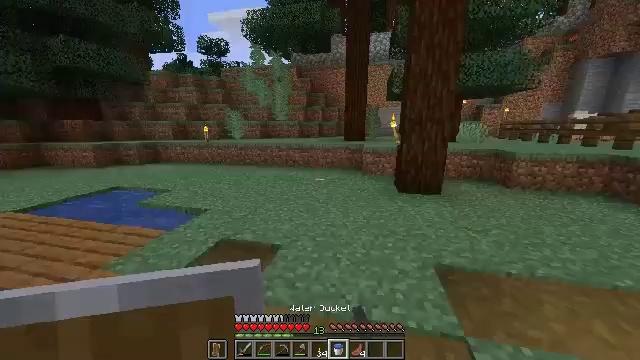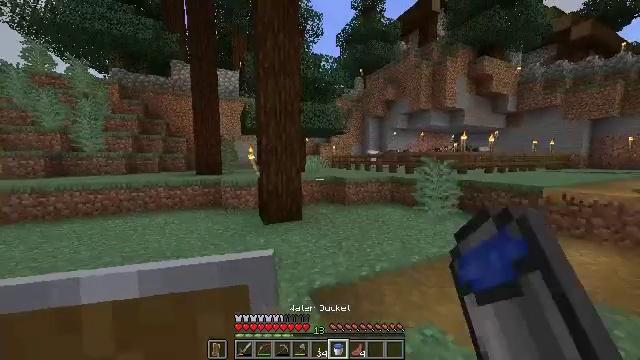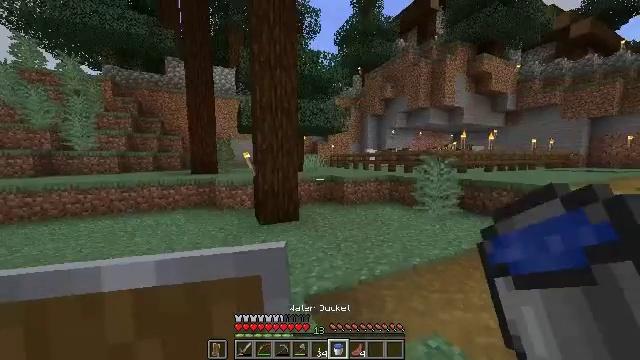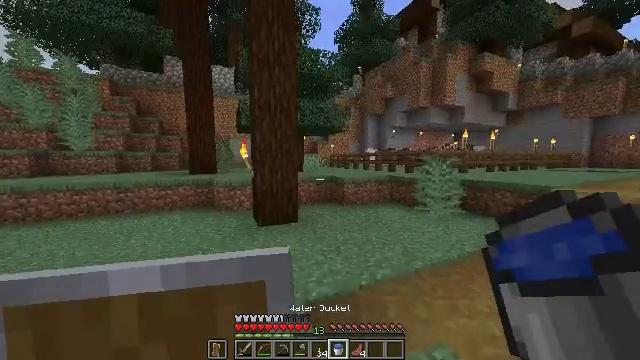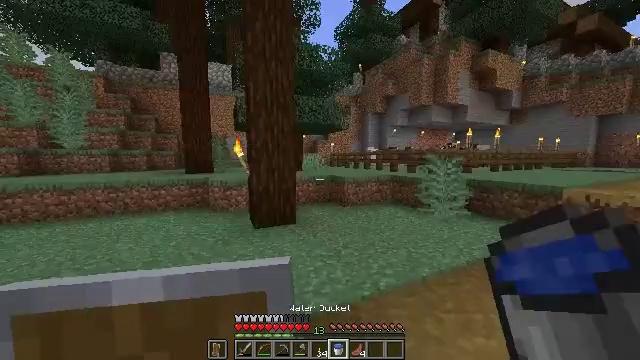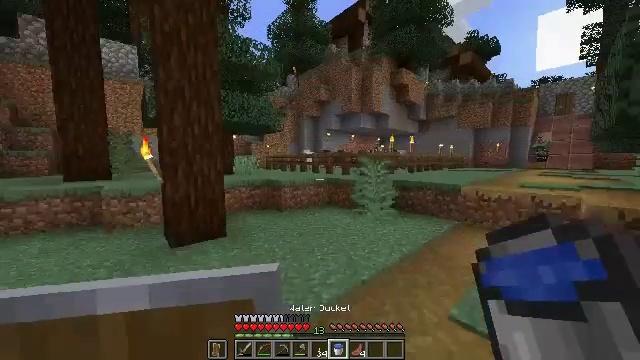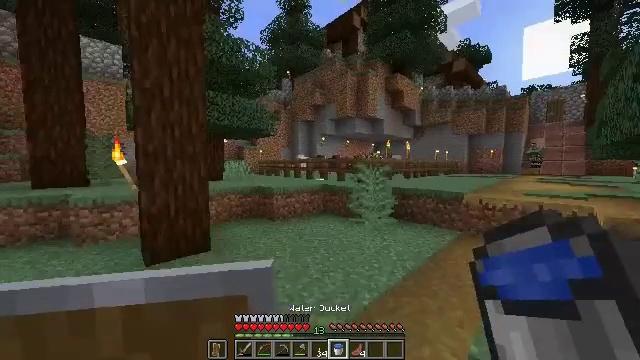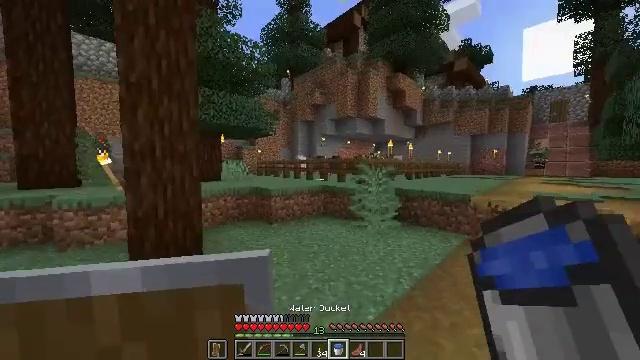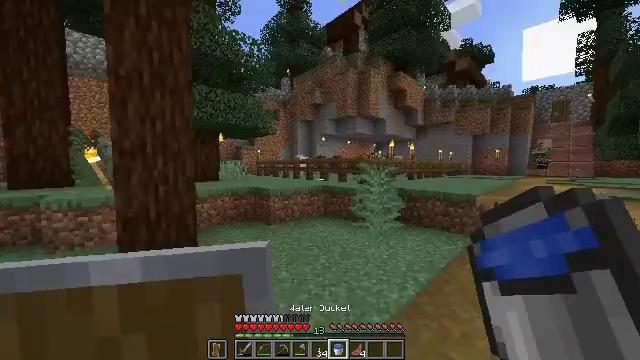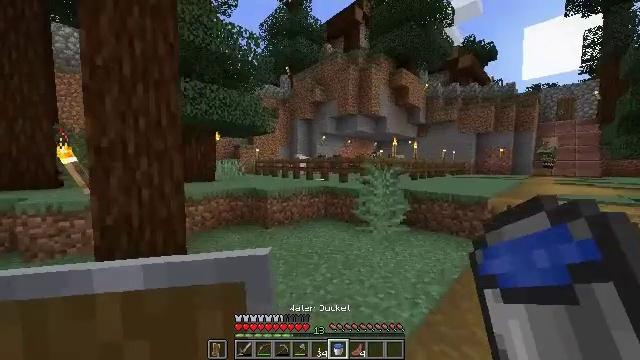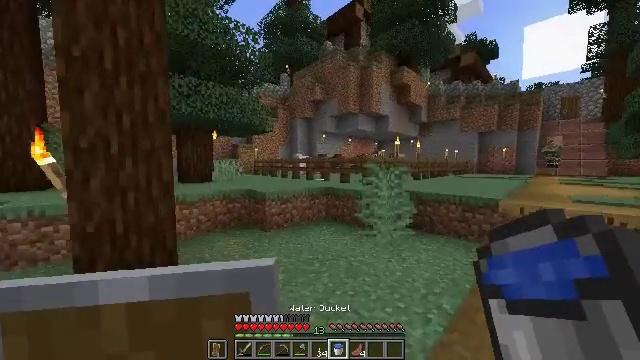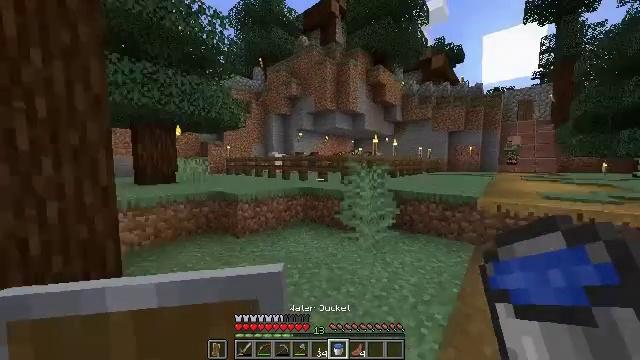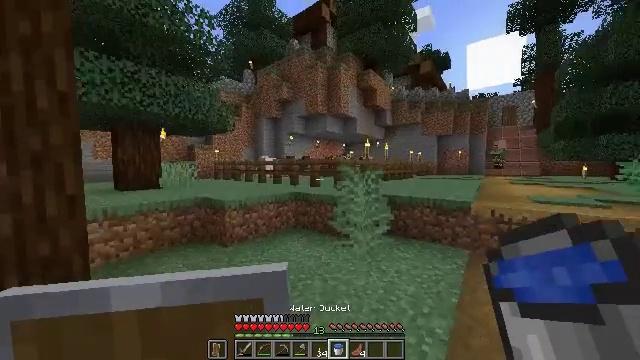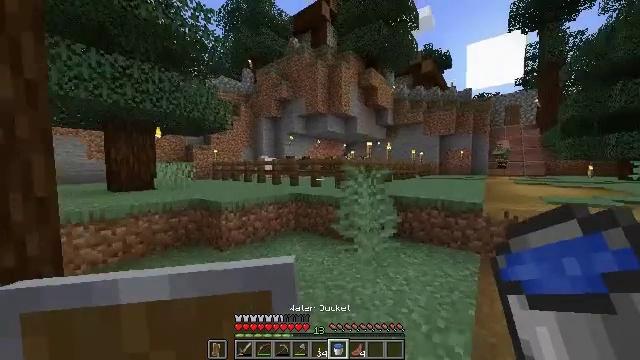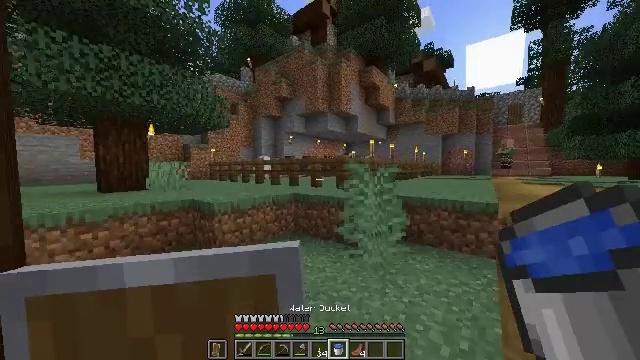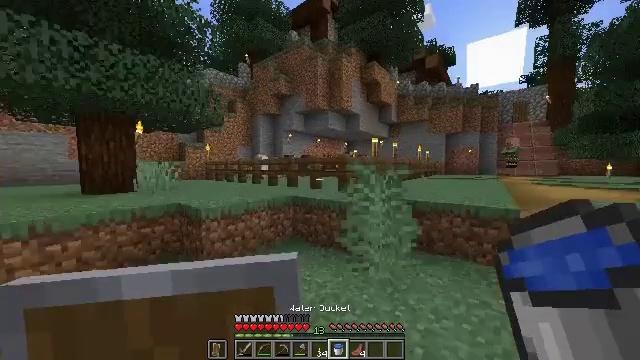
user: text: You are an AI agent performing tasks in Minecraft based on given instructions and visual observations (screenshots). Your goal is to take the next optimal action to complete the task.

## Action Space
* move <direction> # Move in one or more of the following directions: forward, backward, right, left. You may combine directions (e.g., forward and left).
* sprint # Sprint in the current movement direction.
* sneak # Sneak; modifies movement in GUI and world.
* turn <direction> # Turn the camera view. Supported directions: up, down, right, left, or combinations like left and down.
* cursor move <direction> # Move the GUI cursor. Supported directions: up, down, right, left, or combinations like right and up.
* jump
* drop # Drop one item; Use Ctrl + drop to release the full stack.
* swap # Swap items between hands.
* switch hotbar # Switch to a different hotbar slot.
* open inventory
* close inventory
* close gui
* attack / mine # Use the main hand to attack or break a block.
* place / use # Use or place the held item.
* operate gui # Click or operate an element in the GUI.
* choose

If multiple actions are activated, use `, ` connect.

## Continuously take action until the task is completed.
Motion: motion action
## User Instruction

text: Harvest potatoes.
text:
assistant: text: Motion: move forward and move right, turn right and up
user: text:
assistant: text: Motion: move forward
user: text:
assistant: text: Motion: move forward, sprint
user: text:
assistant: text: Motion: move forward, sprint
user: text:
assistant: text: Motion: move forward, sprint, turn right
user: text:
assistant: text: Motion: move forward, turn right and up
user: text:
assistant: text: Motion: move forward
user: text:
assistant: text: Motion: move forward
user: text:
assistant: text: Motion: move forward
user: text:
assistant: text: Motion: move forward
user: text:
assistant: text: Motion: move forward, turn right
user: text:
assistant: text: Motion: move forward, turn right
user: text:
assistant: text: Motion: move forward
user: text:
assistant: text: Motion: move forward
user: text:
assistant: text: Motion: move forward
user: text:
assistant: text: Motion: move forward
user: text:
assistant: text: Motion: move forward
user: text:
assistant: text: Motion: move forward
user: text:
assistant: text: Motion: move forward
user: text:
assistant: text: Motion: move forward, turn left
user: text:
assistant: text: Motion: move forward, turn left
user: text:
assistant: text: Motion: move forward, turn left
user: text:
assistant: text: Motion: move forward, turn left
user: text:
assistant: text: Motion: move forward
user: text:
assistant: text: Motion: move forward, turn left
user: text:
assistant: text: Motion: move forward, turn left
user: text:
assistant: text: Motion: move forward, jump
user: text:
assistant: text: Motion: move forward, jump
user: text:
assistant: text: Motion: move forward, jump
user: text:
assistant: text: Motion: move forward